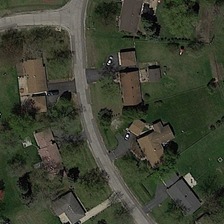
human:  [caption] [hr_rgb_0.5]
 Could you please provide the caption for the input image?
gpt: a long road passes through the residential area .

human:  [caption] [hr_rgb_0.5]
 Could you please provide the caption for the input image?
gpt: many residential houses are on the lawn, like straight line,like ring .

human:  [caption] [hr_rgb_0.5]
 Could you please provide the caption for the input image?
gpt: the trees are dark green and the grass is light green .

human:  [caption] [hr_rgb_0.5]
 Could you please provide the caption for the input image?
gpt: it is a village surrounded by green trees .

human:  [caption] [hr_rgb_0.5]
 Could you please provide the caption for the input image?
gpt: many residential houses are on the lawn, like straight line,like ring .